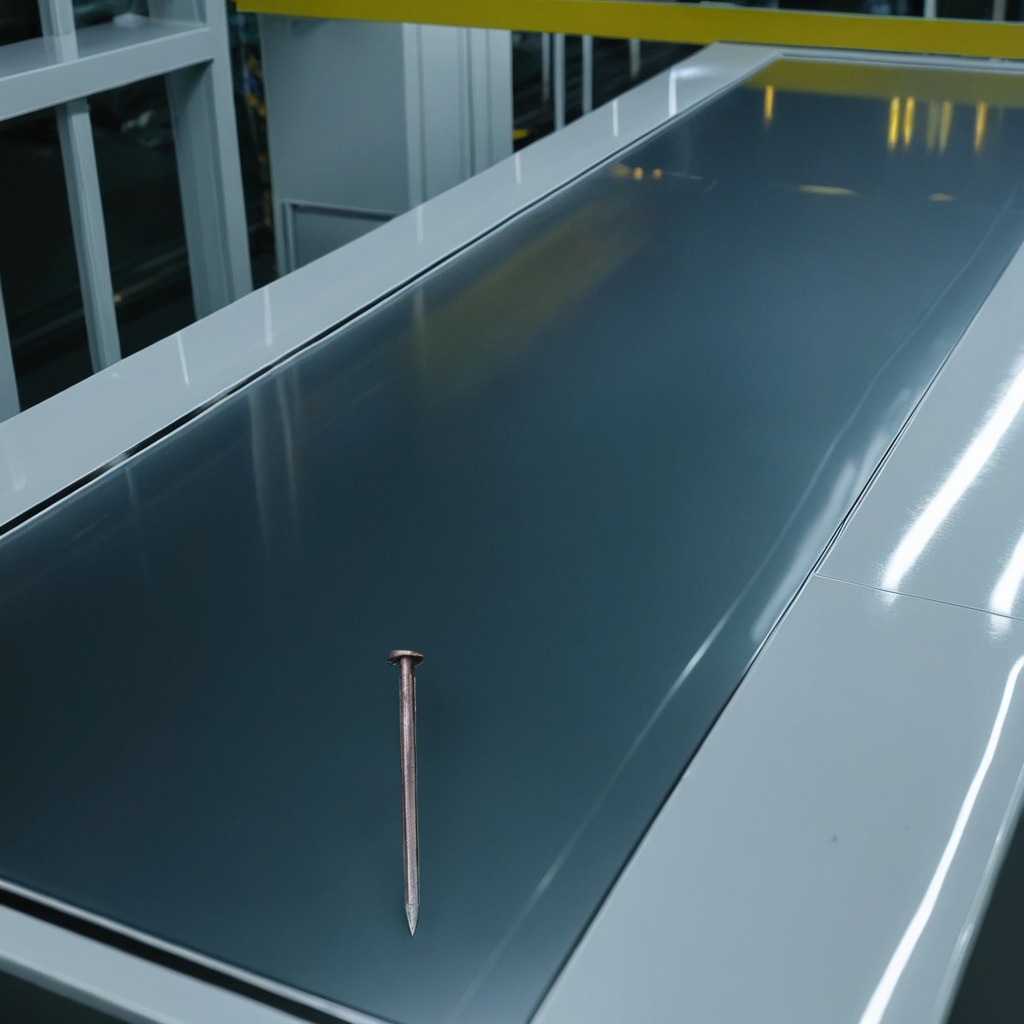
An iron nail lies on the table in the ship maintenance bay industrial lighting.